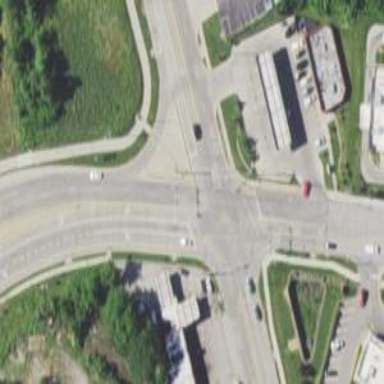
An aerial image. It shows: Marked crossing on the road.